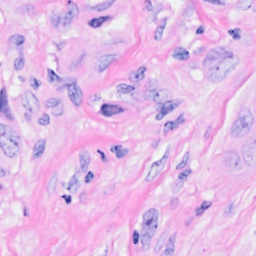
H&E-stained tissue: Breast